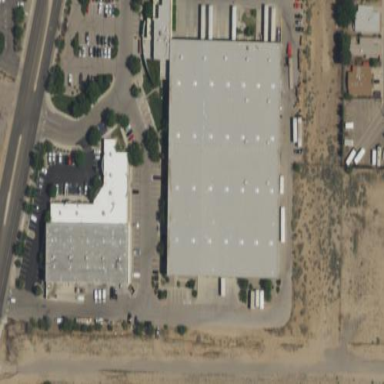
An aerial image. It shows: Warehouse building.